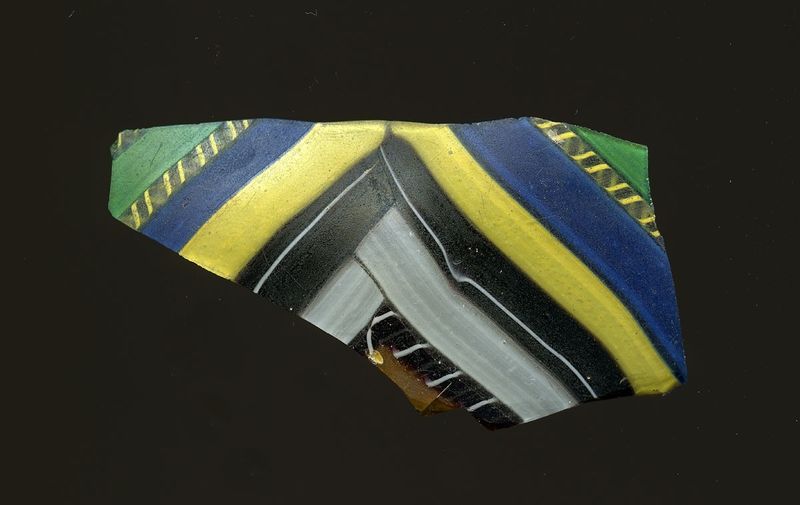
Titel: Fragment eines Gefäßes
Standort: Hamburg
Institution: Museum für Kunst und Gewerbe Hamburg
Schlagwörter: glas, antike, geschnitten, kaiserzeit, gepresst, aufbewahrung, schankgeschirr, gefäß, behälter, frühe kaiserzeit, prinzipat, römische, mittlere, späte